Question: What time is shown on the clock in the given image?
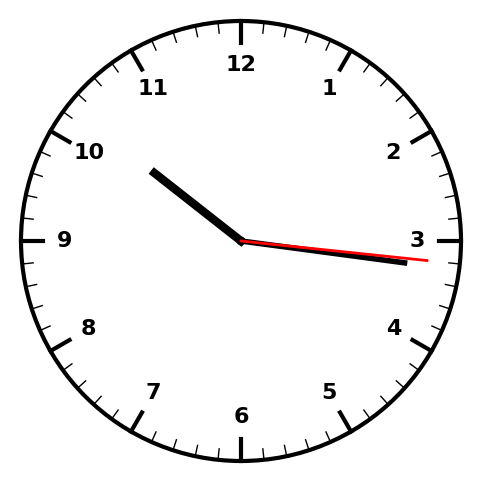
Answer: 10:16:16